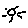
Label: sun